Aerial crown-view tile of a tropical tree (Barro Colorado Island, Panama), acquired 20250915:
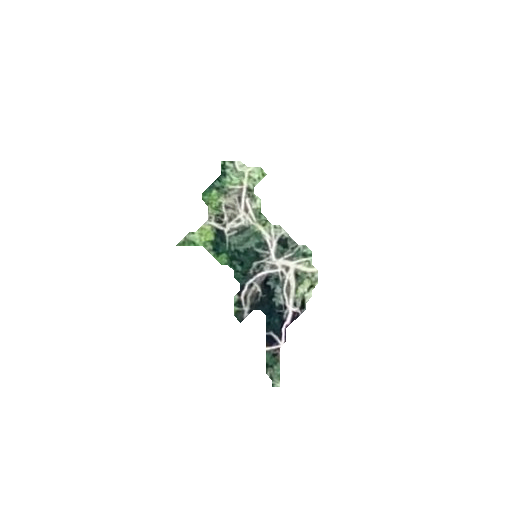
Species: Pourouma bicolor
GBIF accepted scientific name: Pourouma bicolor
Crown area: 17.029 m²